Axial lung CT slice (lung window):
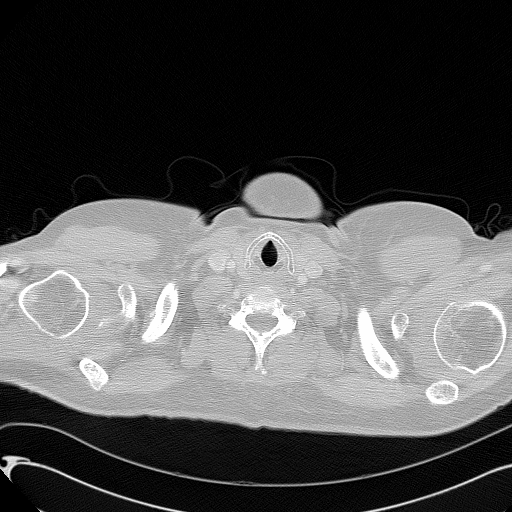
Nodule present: no